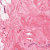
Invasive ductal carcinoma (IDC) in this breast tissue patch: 0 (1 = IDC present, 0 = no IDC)